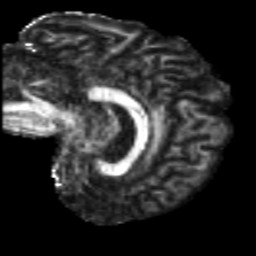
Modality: FA
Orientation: sagittal
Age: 46
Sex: male
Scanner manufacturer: siemens
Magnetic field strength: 3 T
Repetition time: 5 s
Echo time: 0.092 s